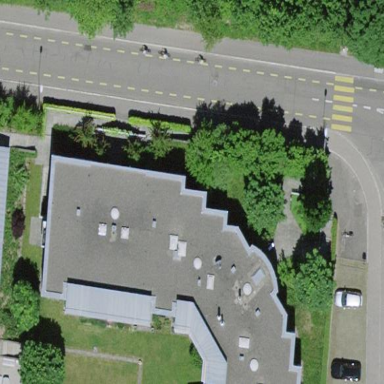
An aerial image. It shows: Residential building with flat roof.